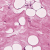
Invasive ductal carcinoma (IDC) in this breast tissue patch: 0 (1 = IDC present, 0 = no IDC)